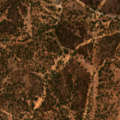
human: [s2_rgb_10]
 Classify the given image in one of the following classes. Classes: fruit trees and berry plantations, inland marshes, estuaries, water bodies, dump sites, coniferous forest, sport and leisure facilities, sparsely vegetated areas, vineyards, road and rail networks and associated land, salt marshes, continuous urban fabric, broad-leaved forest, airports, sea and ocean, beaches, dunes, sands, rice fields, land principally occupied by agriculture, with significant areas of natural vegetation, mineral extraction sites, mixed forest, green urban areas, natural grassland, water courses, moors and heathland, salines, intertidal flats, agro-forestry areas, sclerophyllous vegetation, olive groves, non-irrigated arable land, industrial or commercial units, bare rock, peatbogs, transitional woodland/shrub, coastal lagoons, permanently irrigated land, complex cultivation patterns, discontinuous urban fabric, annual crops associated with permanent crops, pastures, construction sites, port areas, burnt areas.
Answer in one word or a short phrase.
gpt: annual crops associated with permanent crops, agro-forestry areas, broad-leaved forest